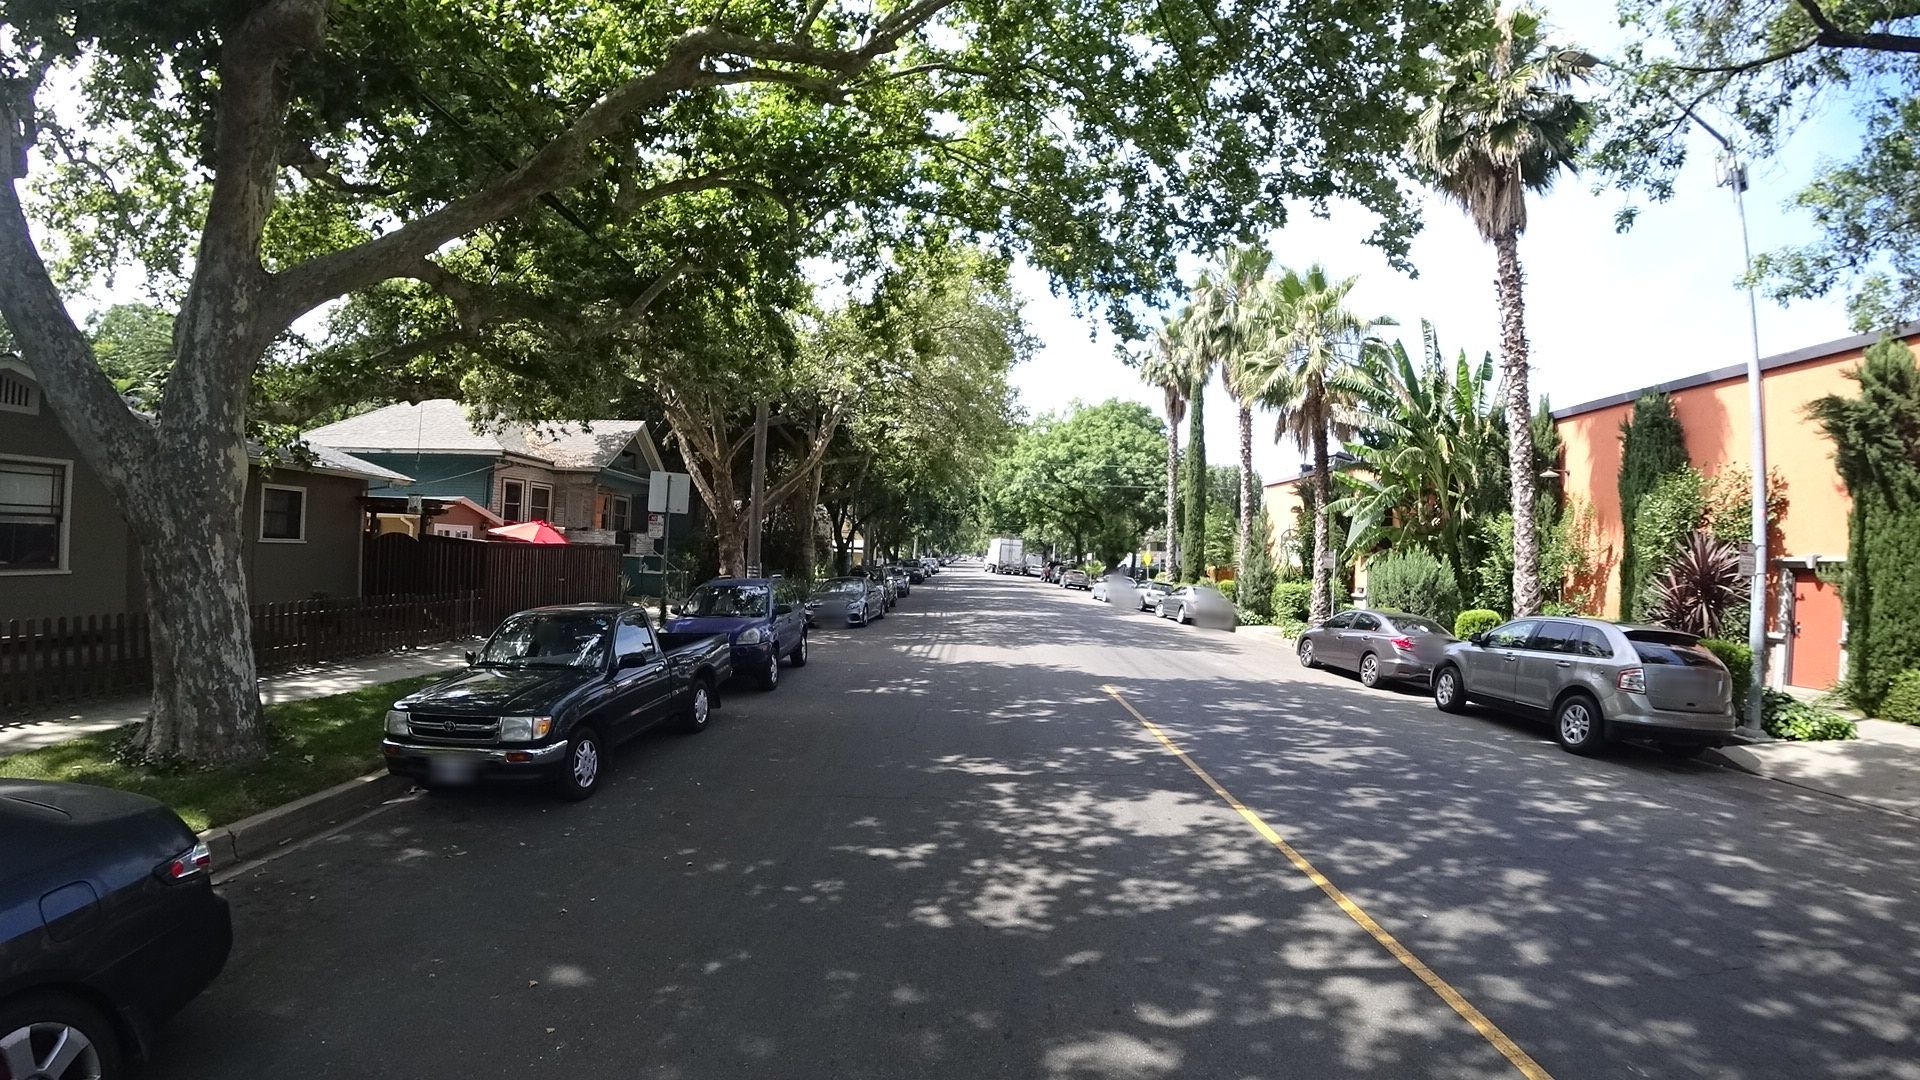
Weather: clear
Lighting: day
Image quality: good
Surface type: cycling surface
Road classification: residential
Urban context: urban centre
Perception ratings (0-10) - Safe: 9.39, Lively: 8.97, Beautiful: 9.4, Boring: 1.57, Depressing: 3.11, Wealthy: 8.88